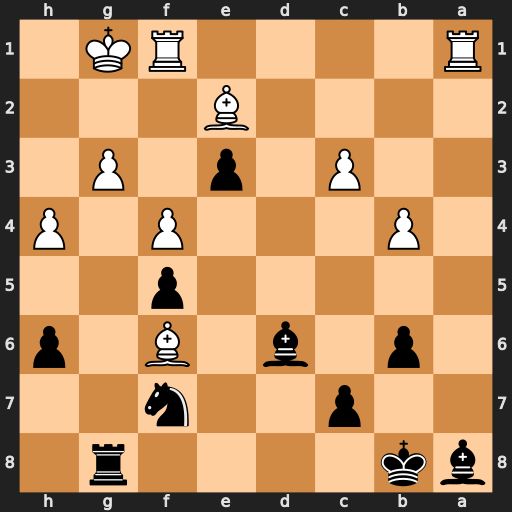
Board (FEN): bk4r1/2p2n2/1p1b1B1p/5p2/1P3P1P/2P1p1P1/4B3/R4RK1
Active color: b
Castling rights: -
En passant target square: -
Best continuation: Rxg3+ Kh2 Rg2+ Kh3 Rxe2